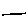
Label: line